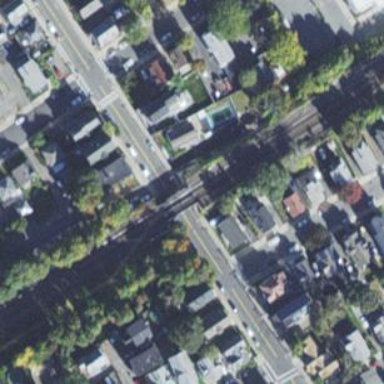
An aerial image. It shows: Bridge over railway tracks with two rails.